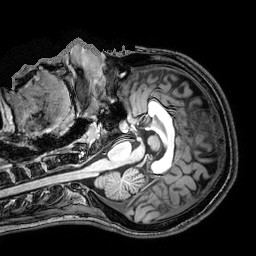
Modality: T1w
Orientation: coronal
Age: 26
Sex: female
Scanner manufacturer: philips
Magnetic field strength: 3 T
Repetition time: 8.135 s
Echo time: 3.72 s